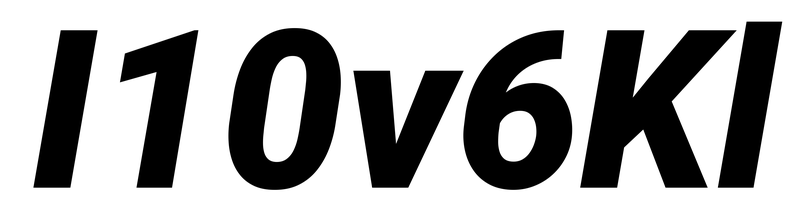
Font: Roboto-Italic_Black_Italic